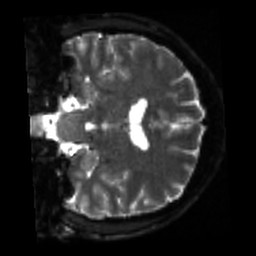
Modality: sbref
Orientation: coronal
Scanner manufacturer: siemens
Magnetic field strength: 3 T
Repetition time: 4 s
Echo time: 0.0594 s